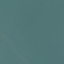
Land use / land cover: SeaLake